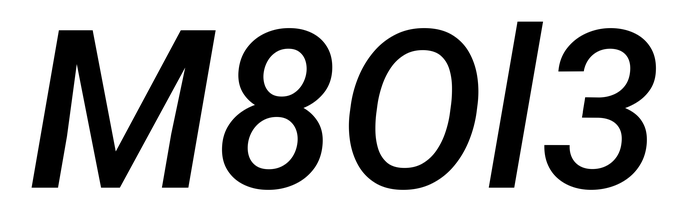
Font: Roboto-Italic_Medium_Italic